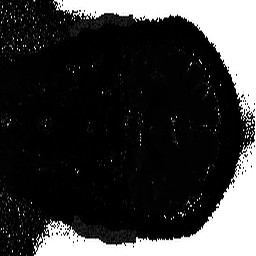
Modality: T2starmap
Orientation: coronal
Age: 35
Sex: female
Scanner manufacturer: siemens
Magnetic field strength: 3 T
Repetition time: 0.043 s
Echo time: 0.00184 s